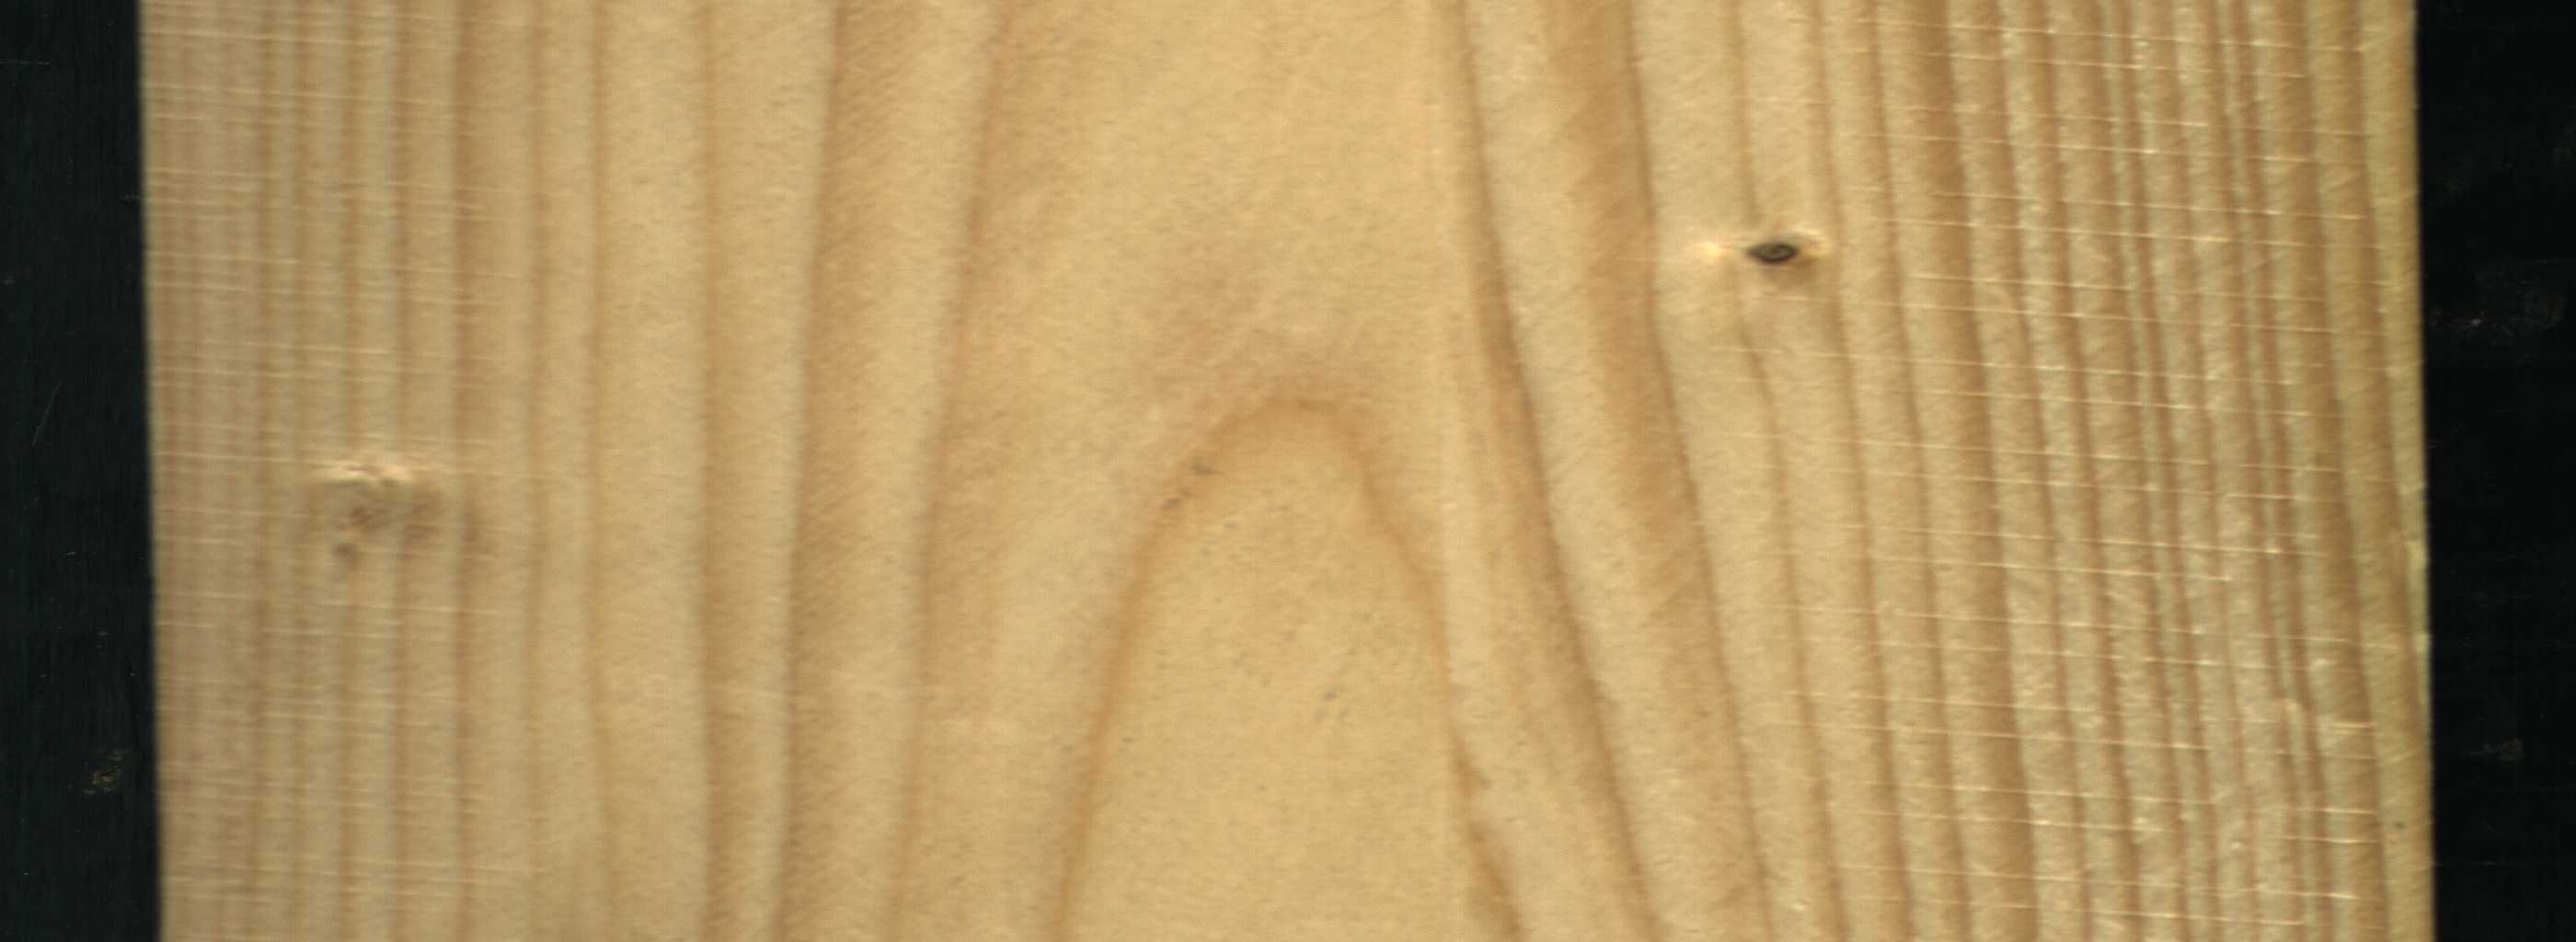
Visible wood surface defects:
Dead_Knot